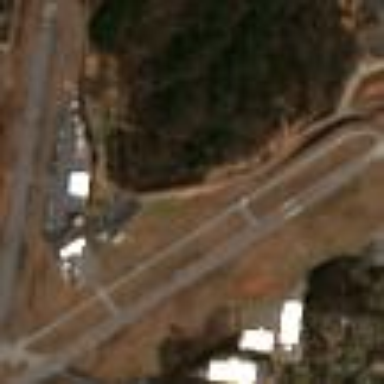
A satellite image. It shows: Asphalt taxiway at the airport area.